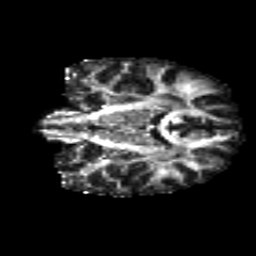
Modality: FA
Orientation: coronal
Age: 28
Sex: male
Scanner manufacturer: siemens
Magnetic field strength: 3 T
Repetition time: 8.8 s
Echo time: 0.085 s